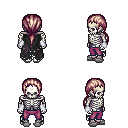
a pixel art fantasy rpg character, male body template, skeleton, black tattered cape, magenta pants, white blonde ponytail hairstyle, white cloth bracers, white slippers, four views (front, back, left, right), 2x2 character sprite sheet, small pixel art, hard edges, no anti-aliasing